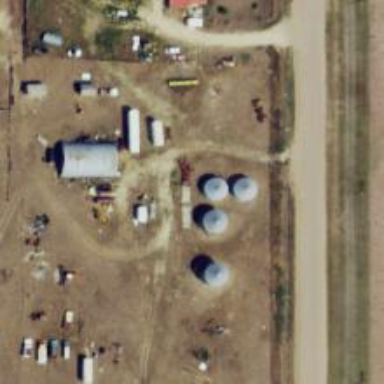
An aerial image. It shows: Silo.